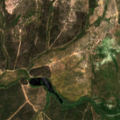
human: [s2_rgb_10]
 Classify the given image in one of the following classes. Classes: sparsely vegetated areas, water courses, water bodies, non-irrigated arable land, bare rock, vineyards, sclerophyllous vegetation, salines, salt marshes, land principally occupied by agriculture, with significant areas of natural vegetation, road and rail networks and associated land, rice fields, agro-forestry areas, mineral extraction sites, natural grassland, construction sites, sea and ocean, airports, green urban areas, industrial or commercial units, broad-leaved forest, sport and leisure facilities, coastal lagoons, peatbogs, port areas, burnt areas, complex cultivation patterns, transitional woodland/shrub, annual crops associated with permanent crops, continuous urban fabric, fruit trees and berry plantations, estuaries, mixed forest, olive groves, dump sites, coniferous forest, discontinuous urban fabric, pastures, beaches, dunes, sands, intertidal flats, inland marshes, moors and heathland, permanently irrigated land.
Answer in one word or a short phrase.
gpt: non-irrigated arable land, agro-forestry areas, broad-leaved forest, transitional woodland/shrub